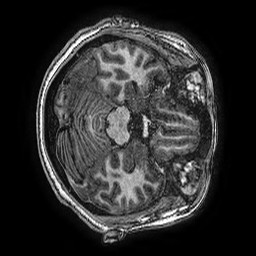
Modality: T1w
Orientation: axial
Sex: female
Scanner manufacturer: ge
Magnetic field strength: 3 T
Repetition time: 0.00766 s
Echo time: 0.003476 s